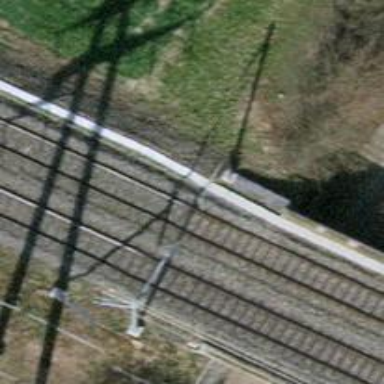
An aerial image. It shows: Railway bridge with electrified contact lines.